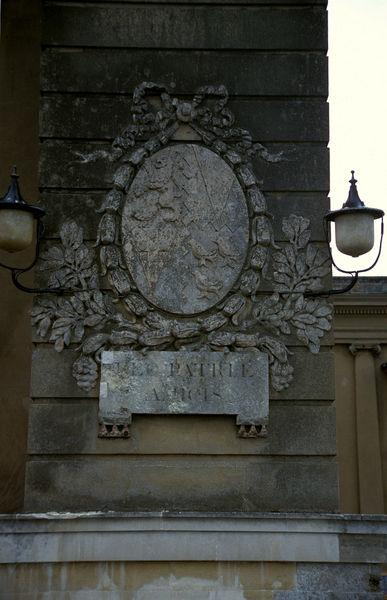
Titel: Nordfassade, Eingangshof, Wappenschild und Motto der Familie Temple
Künstler: Thomas Pitt
Standort: Stowe, Buckinghamshire
Institution: Stowe House
Schlagwörter: adler, blätter, himmel, laub, weiß, ocker, stadt, ausschnitt, blume, blumen, braun, grau, lampe, lampen, laterne, laternen, licht, marmor, paris, pfeiler, säule, säulen, blüten, gebäude, tier, beige, ornament, schleife, wand, architektur, band, barock, rahmen, sockel, stein, bild, kalt, vögel, blatt, pflanze, pflanzen, front, oval, früchte, ranken, relief, schrift, ecke, fassade, italien, bündel, mauer, bank, pilaster, architecture, column, fancy, lamp, white, tafel, black, dark, gray, grey, kartusche, old, wall, yellow, detail, inschrift, floral, ornamente, verzierung, decorative, flowers, brown, fern, bronze, plastik, foto, fotografie, schild, medaillon, bayern, münchen, zweig, denkmal, tauben, buchstaben, hütchen, kranz, lorbeer, lorbeerkranz, rom, kapitell, fries, wappen, kaputt, efeu, putz, medallion, flower, silver, sandstein, ionisch, greek, roman, sky, stone, building, mountains, roof, street, death, metal, ribbon, scroll, steel, tempel, löwe, light, entrance, exterior, plants, road, bänder, decoration, color, shadow, animals, bird, birds, french, writing, cement, model, monument, photo, sculpture, dead, republik, aufsatz, marble, outside, lamps, lantern, lanterns, lights, arms, garland, laurel, leaves, wreath, andenken, family, bauornament, rome, kannelure, pflante, gedenktafel, rectangle, inscription, kanelluren, aussenwand, brick, bricks, fountain, schrifttafel, epitaph, engraving, coat of arms, crest, eichenlaub, seal, abgetragen, circle, blattranke, wolke, hängelampen, shield, steinbock, gaslicht, leaf, outdoors, spatzen, gelb, ochre, pillar, grapes, blätterranken, outdoor, carving, rococo, verschmutzung, plate, verwittert, ionic, round, bow, lion, inscriptio, latin, photograph, photography, chapel, grave, straßenschild, text, wandleuchten, dirty, greece, molding, moulding, loorbeer, familienwappen, nobility, sign, battwerk, eckschlag, hochovalwappen, rustika, ionische säule, engraved, capital, tomb, foliage, streetlight, emblem, stucco, zewig, rococco, zeichen, tablet, marbel, builsing, flora, oinisch, plaque, limestone, clay, acanthus, carved, lantarn, cartouche, memorial, electricity, electric, gryffin, stain, name, decor, scuipture, placque, griffin, stein lampen laterne wappen, staßenname, rue, heraldry, sandstone, erosion, weathered, leo, architectire, patrle, heralidc, address, bas-relief, erb, unreadable, rectangel, scrolling, heraldrt, hearldry, stonework, sigill, clusters, name plate, efflorescence, bedge, eulogy, coat of ams, whatis this?